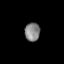
Tissue: lung
Cell type: Myeloid cells
Senescence score: 0.2015
Nuclear area (px): 278
Mean DAPI intensity: 130.95